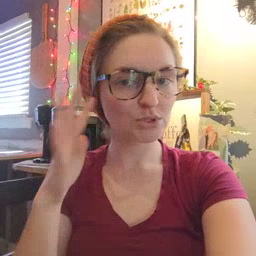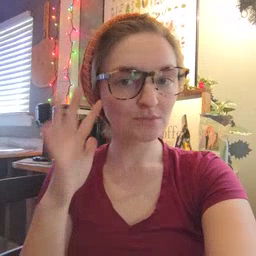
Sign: noisy